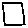
Label: square